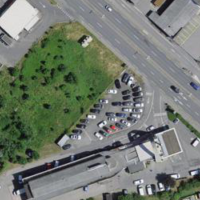
EUNIS habitat code: 54
Species observed at this site:
Echium vulgare